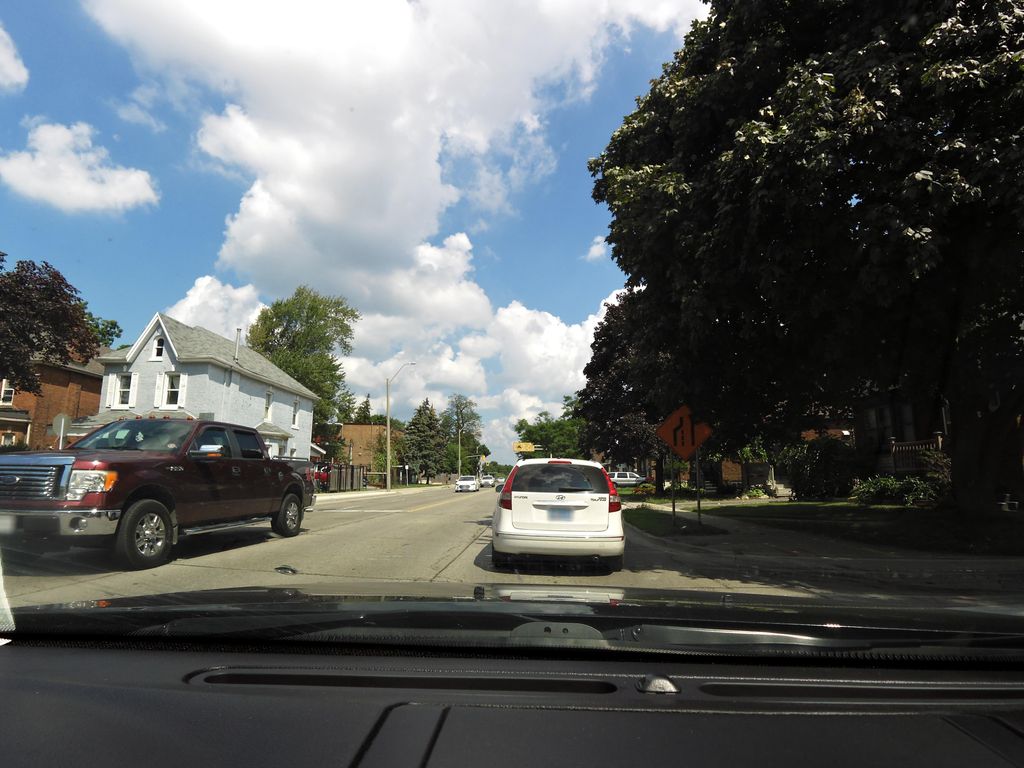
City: hamilton